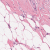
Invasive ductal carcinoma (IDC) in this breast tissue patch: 1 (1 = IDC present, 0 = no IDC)